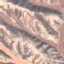
Land use / land cover class: HerbaceousVegetation